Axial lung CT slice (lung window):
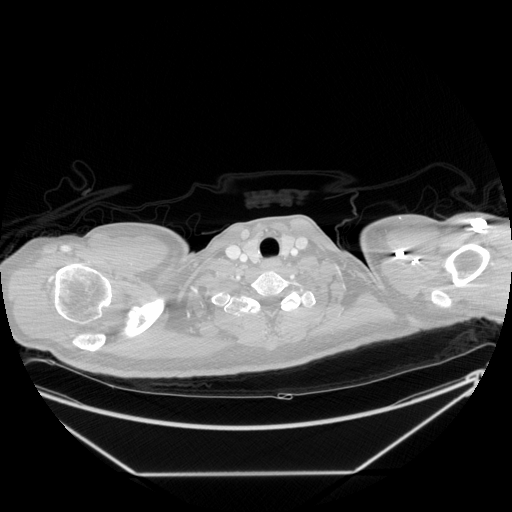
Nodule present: no